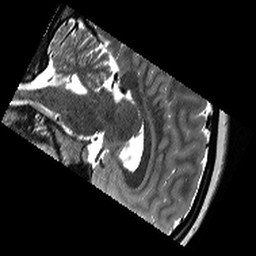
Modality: T2w
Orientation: sagittal
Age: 18
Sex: female
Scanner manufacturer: siemens
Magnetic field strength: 3 T
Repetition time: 13.15 s
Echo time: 0.082 s